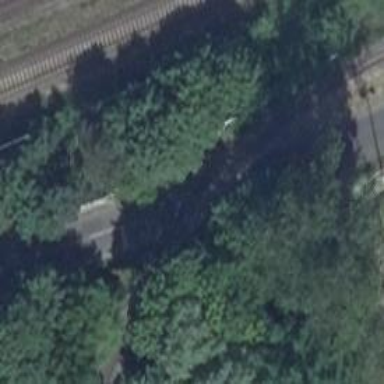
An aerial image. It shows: Uncontrolled level crossing with lights on the railway.